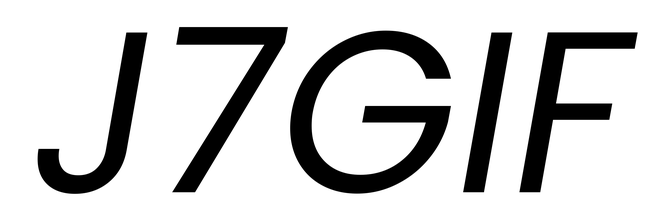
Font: Poppins-Italic